Field crop: tomato
Growth stage: 2
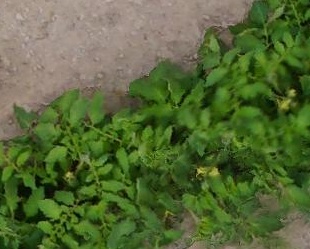
Species: tomato